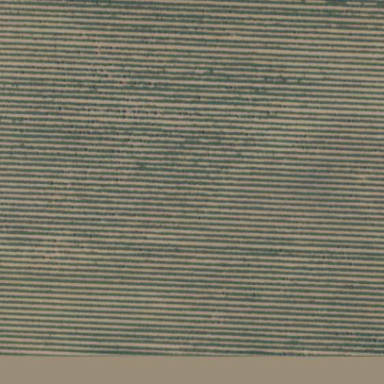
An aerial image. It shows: Beautiful vineyard in the countryside.